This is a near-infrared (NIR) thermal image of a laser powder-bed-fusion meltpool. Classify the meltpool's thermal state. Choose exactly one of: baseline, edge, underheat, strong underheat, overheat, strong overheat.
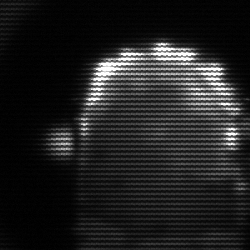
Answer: baseline